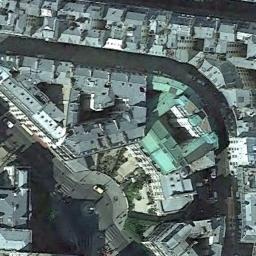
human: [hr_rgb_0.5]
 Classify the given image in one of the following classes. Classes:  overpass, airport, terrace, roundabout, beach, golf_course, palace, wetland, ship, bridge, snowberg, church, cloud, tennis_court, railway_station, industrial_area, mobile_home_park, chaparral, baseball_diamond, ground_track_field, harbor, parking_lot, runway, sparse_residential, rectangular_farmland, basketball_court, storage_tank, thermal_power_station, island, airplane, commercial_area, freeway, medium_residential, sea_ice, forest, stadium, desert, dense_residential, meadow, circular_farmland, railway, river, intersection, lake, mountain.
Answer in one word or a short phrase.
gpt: commercial_area